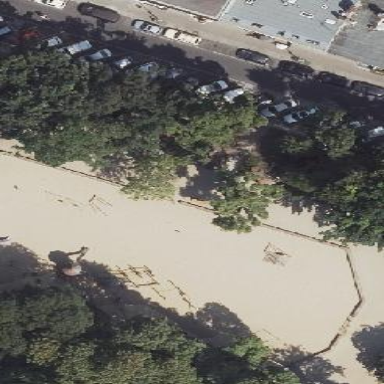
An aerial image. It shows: Playground area for leisure land.